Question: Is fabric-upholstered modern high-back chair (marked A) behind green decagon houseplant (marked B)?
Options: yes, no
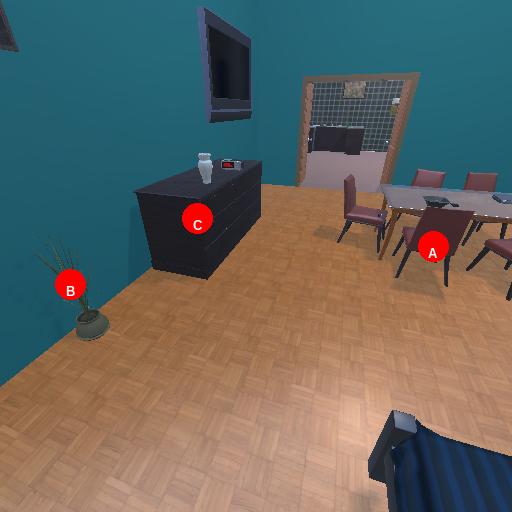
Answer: yes